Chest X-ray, PA view. Patient: 41 years old, sex M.
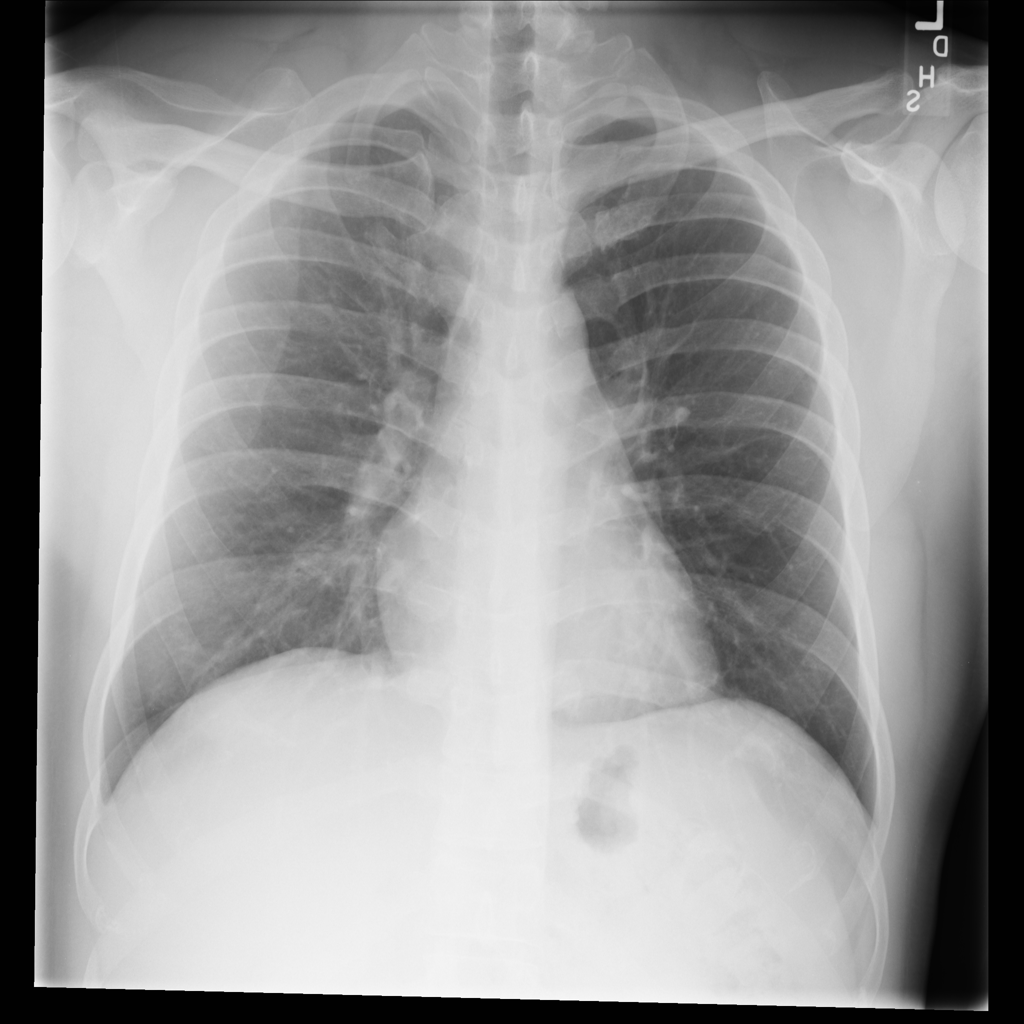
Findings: No Finding